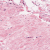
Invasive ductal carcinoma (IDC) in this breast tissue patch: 0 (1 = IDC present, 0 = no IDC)